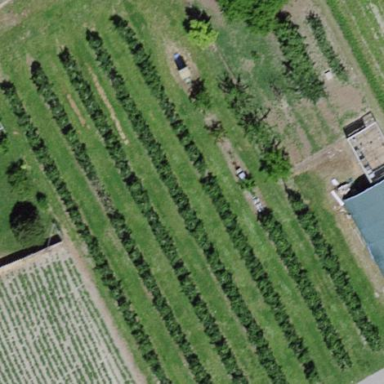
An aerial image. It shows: Orchard.